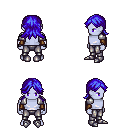
a pixel art fantasy rpg character, male body template, dark elf, purple skin, steel arm armor, metal pants, blue loose hair, leather bracers, metal boots, four views (front, back, left, right), 2x2 character sprite sheet, small pixel art, hard edges, no anti-aliasing